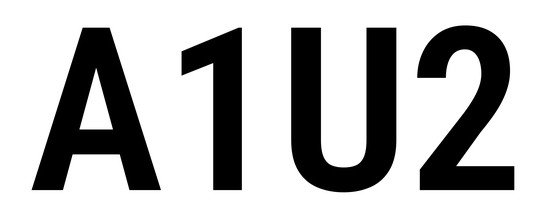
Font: Roboto_Condensed_SemiBold